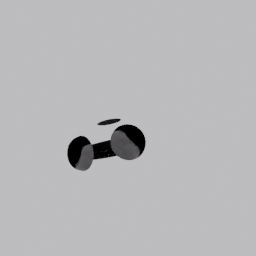
Label: appliances